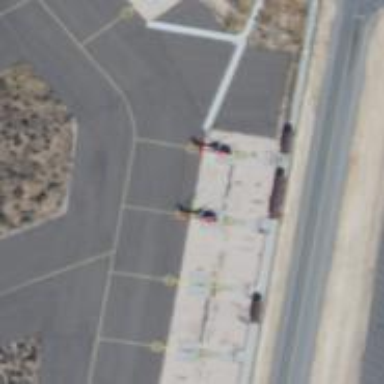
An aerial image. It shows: Image of helipad at airport.